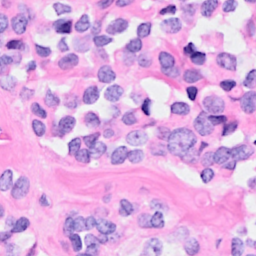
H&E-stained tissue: Breast